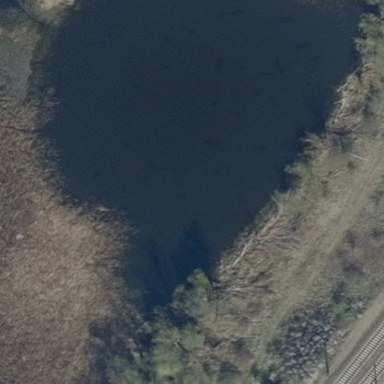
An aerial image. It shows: Serene pond surrounded by nature.